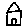
Label: house